Interaction volume radius: 5 \u00c5
Interaction volume height: 20 \u00c5
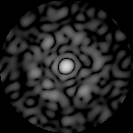
Disorder parameter: 0.7195